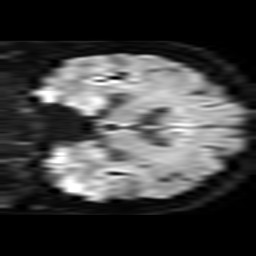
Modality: TRACE
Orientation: coronal
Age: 67
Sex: male
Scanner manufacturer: philips
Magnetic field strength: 3 T
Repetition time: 4.283 s
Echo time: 0.07429 s